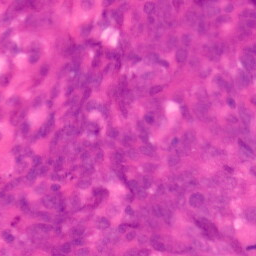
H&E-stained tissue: Colon